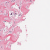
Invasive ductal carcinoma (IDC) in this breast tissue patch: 1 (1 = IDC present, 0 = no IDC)